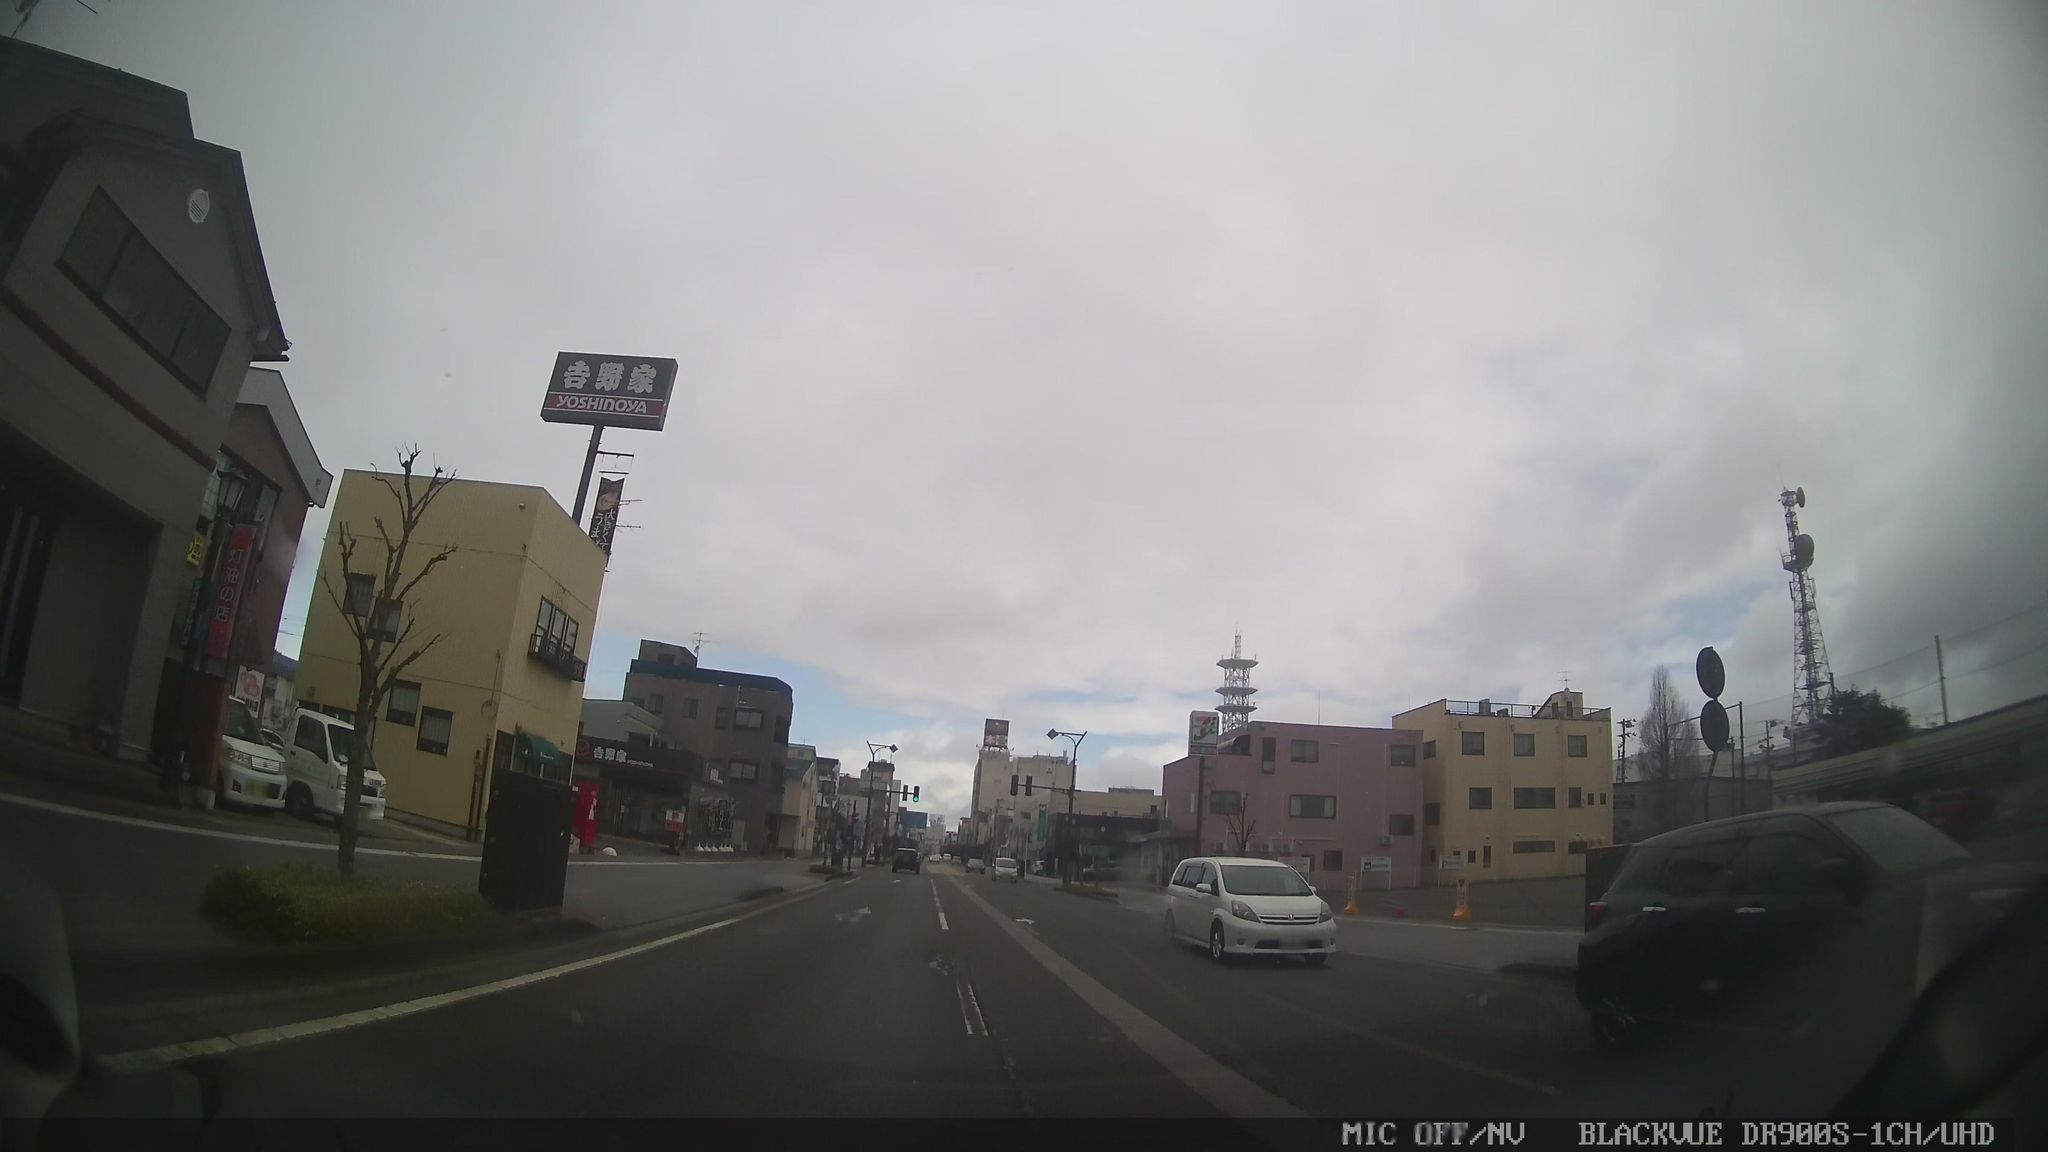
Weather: cloudy
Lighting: day
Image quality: good
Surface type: driving surface
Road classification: trunk
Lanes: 2.0
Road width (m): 4
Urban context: urban centre
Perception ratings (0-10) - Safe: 1.86, Lively: 3.67, Beautiful: 3.35, Boring: 2.98, Depressing: 5.79, Wealthy: 3.61